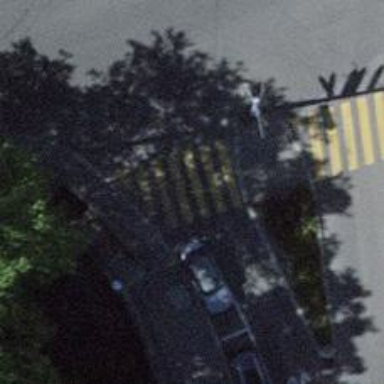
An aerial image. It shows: Uncontrolled zebra crossing with notable zebra markings.